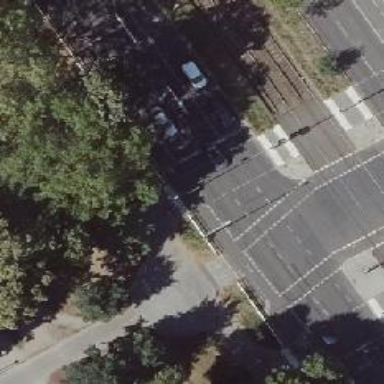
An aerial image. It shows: Road with traffic signals.